Question: I have a basic HTML form with a submit button at the end. Problem is, the Javascript function I have provided as "onsubmit" handler in the form header is not being called.
'''
<form name="Details" method="post" onsubmit="validateForm()" id="Details_Form_ID">
'''
This handler function is defined in the same file as follows:
'''
<script type="text/javascript">
function validateForm() {
alert('I am an alert box!');
}
</script>
'''
When I look at code in Chrome tools, I notice that the above Javascript code itself is wrapped under a '<p>' element and not shown as a "script"...screenshot below. I suspect that the Javascript is being treated as plain text and hence not executing.

How do I overcome this? I am using wordpress and have edited a "post" to include this code.
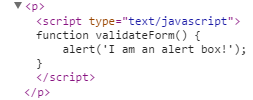
Answer: In my case the issue was that Ajax form handler not being called after form submit. Instead it would directly branch to the 'action' parameter given in the form. The basic issue was due to repeated switching of WYSIWYG and HTML editors in the wordpress, somehow the ajax form submit handler was commented out by automatically by inserting ![CDATA[.
The solution is to disable WYSIWYG while editing wordpress posts and delete the ![CDATA[ keyword before the scripts..